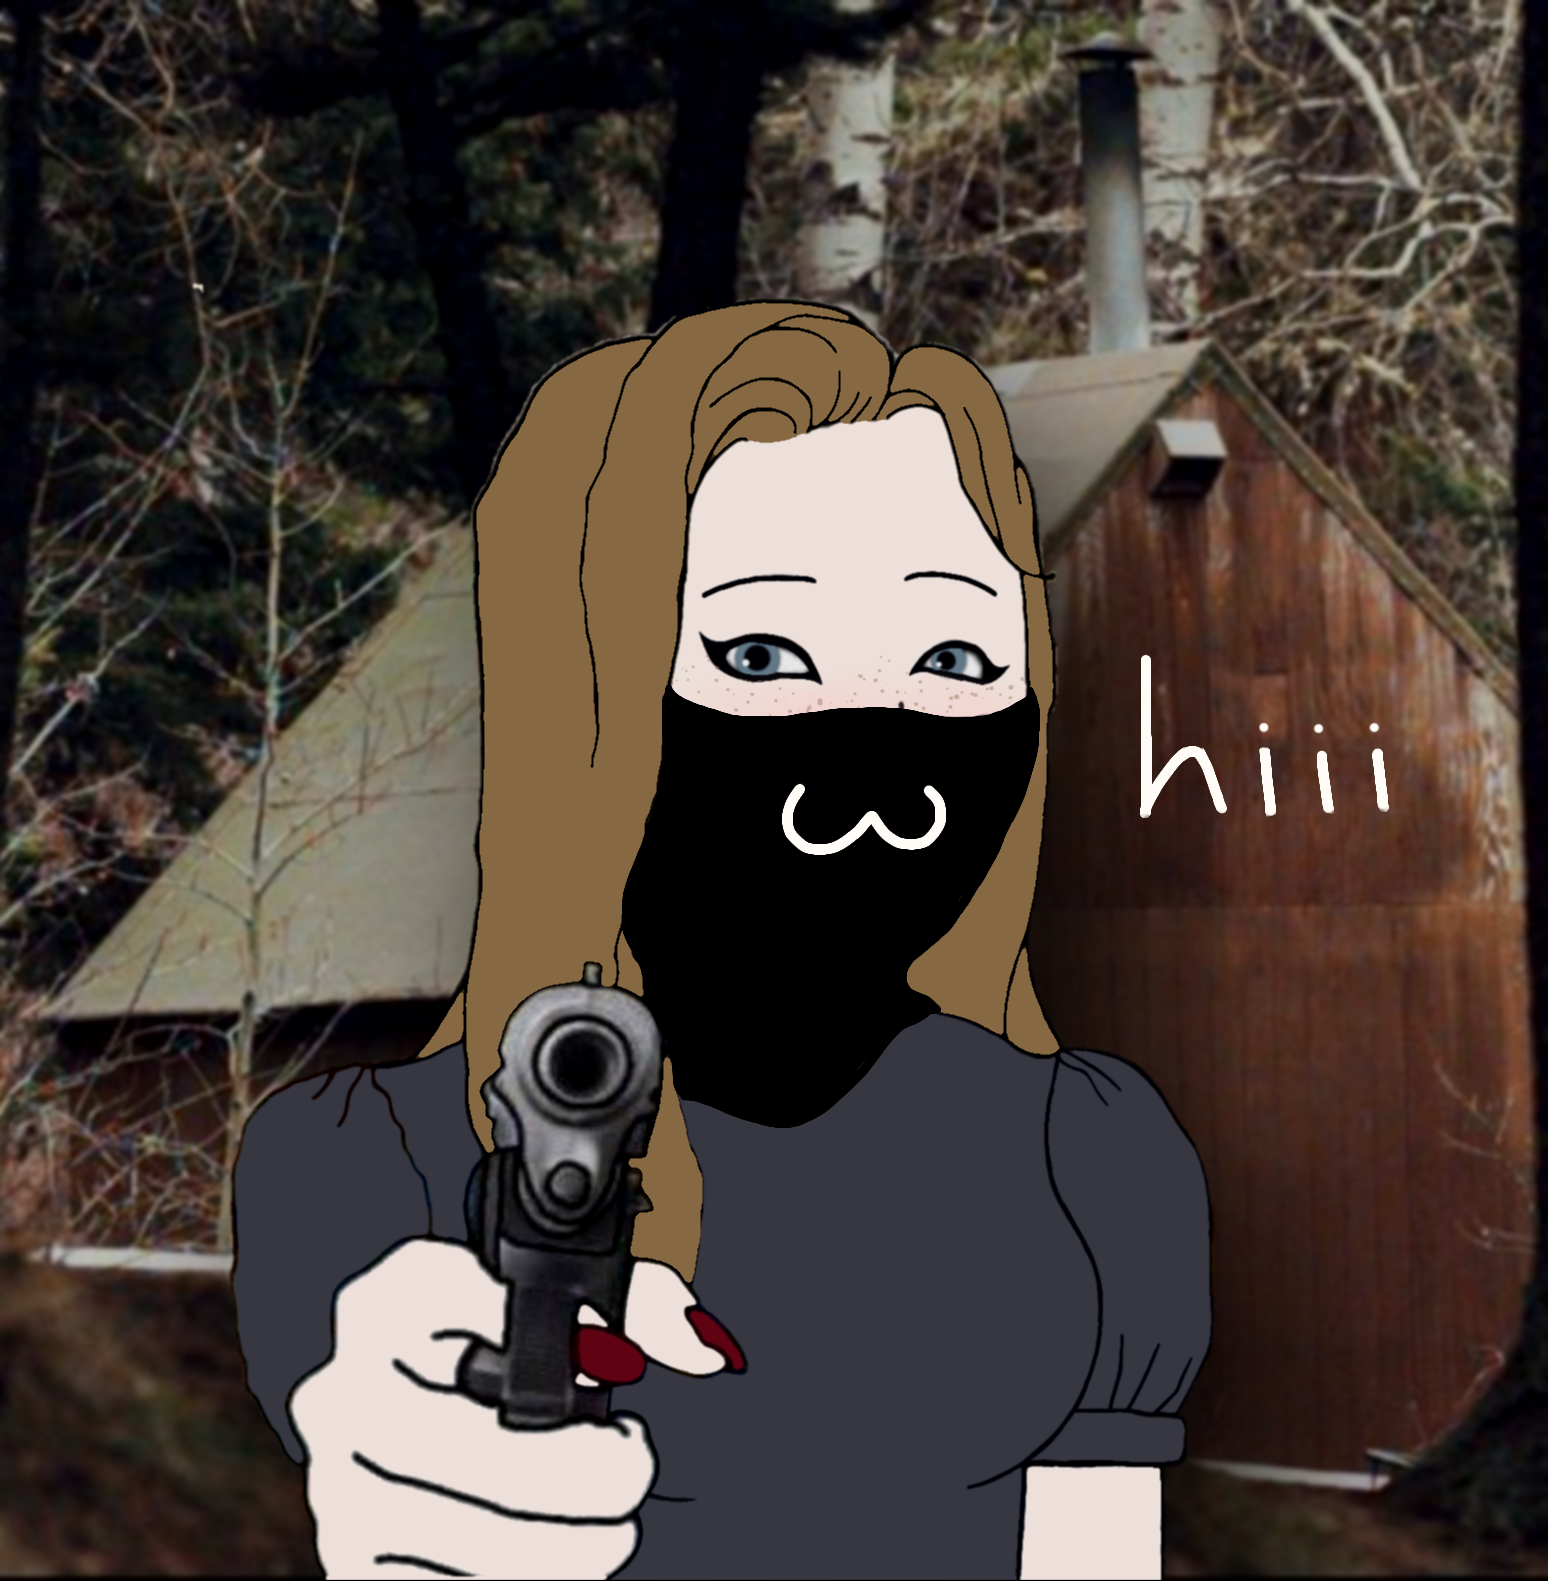
Label: 5_Wojak_with_Background